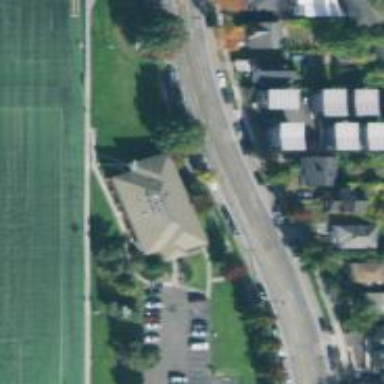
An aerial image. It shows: Secondary road with separate sidewalks.